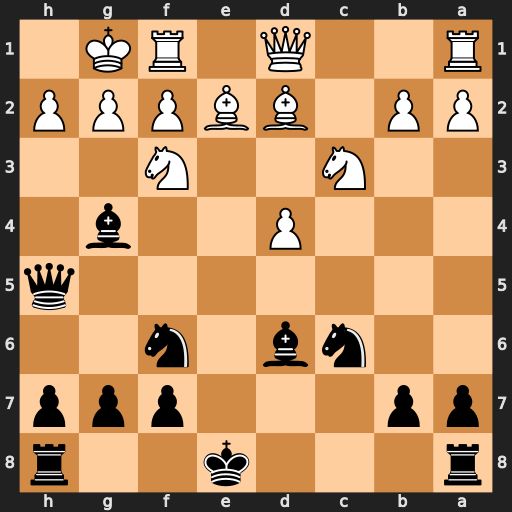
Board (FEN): r3k2r/pp3ppp/2nb1n2/7q/3P2b1/2N2N2/PP1BBPPP/R2Q1RK1
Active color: b
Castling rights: kq
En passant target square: -
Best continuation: Bxf3 h3 Bxe2